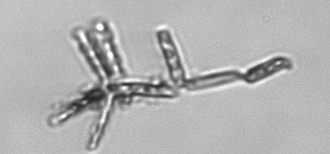
Label: Thalassionema